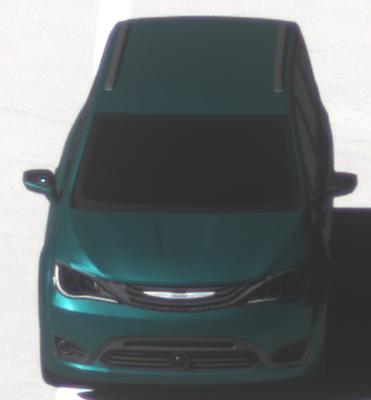
Make: Chrysler
Model: Pacifica
Detailed model: -
Model produced from: 2016
Model produced until: 2020
Doors: 5
Color: blue
Road condition: dry road
Daytime: midday
Contrast: high contrast